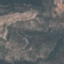
Land use / land cover class: HerbaceousVegetation